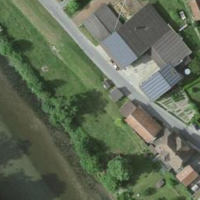
EUNIS habitat code: 54
Species observed at this site:
Allium ursinum